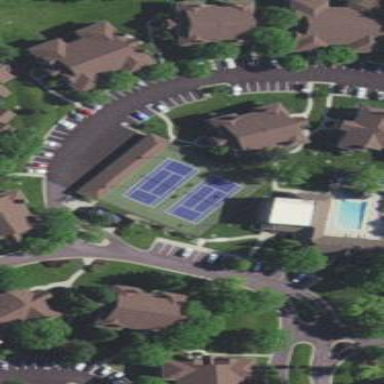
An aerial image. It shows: Tennis court on pitch designated for leisure land.